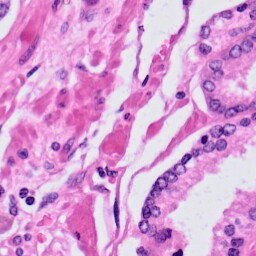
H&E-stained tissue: Prostate